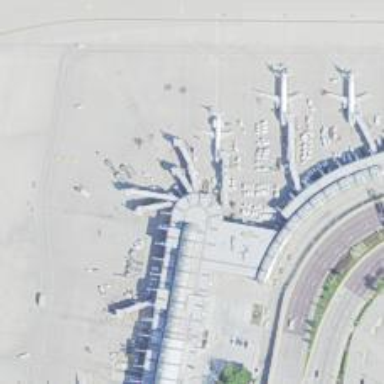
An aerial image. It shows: Airport gate.